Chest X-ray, PA view. Patient: 45 years old, sex F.
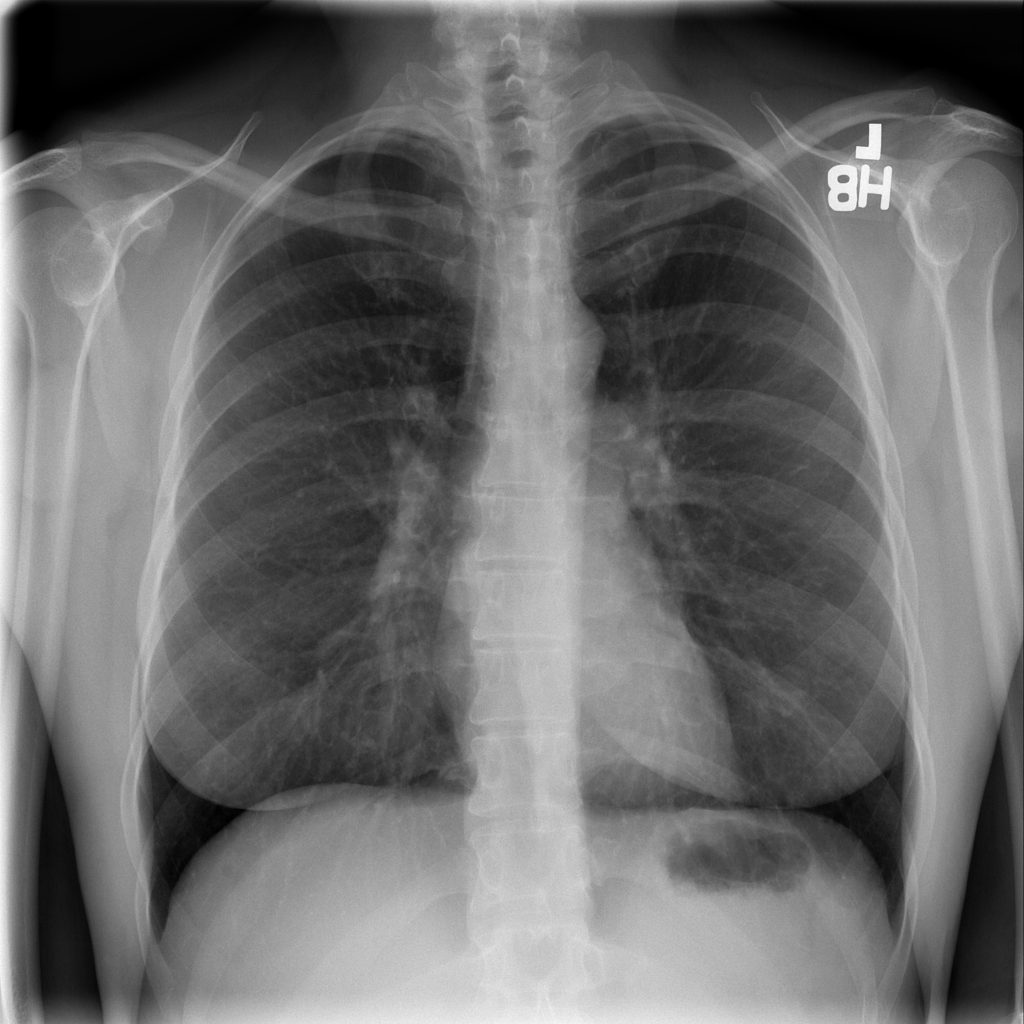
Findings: No Finding